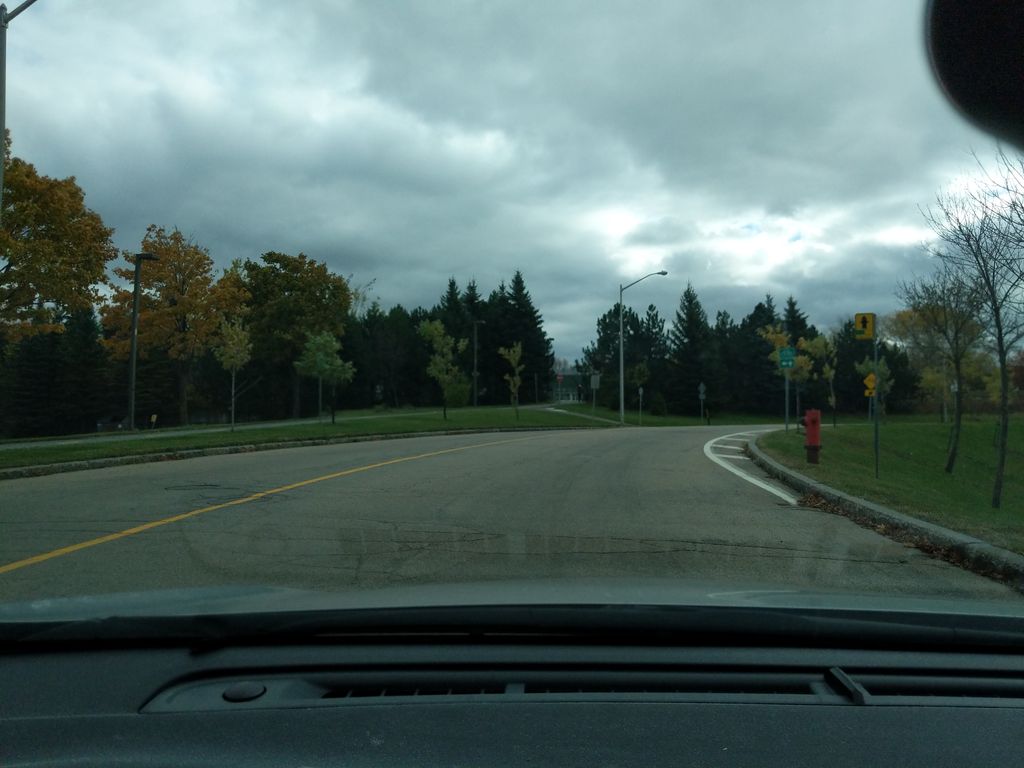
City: quebec_city